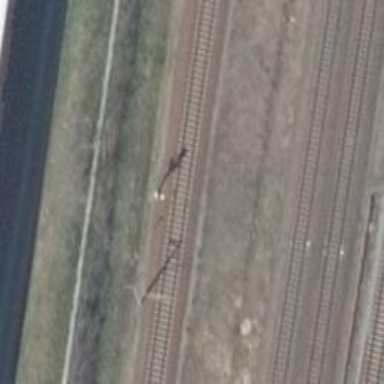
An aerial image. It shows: Railway signal.